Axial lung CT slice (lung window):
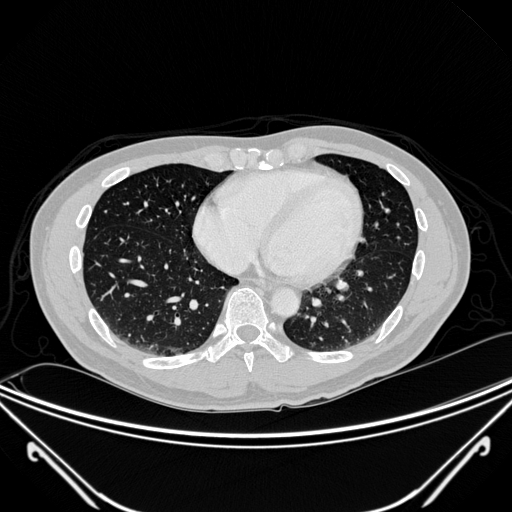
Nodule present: no